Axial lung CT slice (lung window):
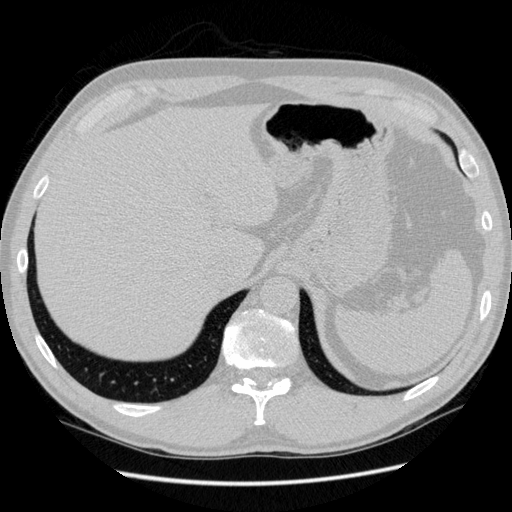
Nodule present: no